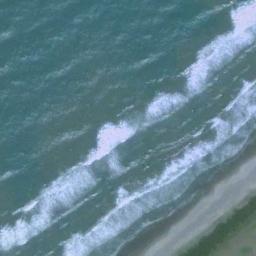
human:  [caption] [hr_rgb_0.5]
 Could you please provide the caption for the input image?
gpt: The green oceans and some spray .

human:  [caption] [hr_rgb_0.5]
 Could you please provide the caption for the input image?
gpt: The sea by the beach is calm .

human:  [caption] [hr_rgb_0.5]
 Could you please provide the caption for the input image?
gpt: Waves of light green water beat the shore .

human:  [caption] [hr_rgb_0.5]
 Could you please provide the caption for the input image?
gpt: The sand on the beach is so white that makes a sharp contrast with the sea .

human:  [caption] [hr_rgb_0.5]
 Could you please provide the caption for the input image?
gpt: The grass is beside the beach .